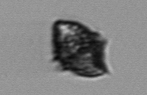
Label: Kryptoperidinium_triquetrum